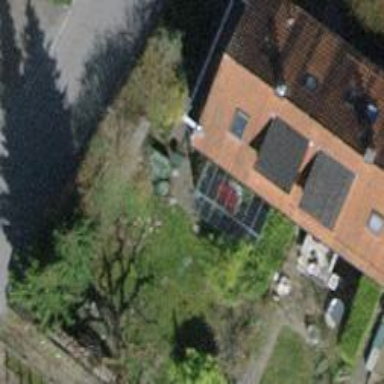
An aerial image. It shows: Terrace building with gabled roof.